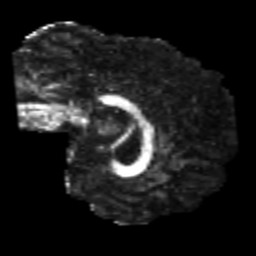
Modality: FA
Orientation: sagittal
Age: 22
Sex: male
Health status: healthy
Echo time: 0.074 s